Interaction volume radius: 10 \u00c5
Interaction volume height: 25 \u00c5
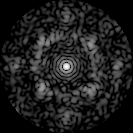
Disorder parameter: 0.6679